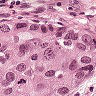
Metastatic tissue present: yes